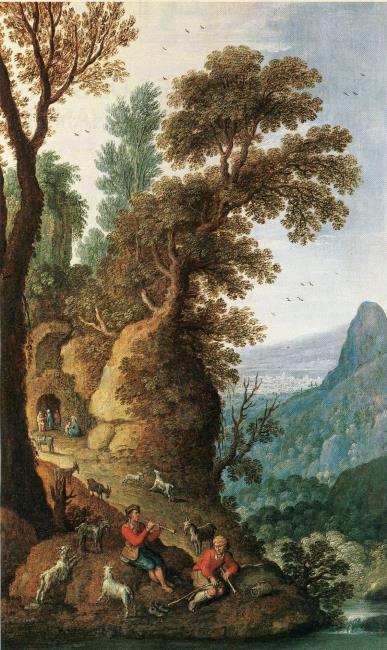
Title: Rocky landscape with shepherds and their goats near a waterstream with travellers in the background
Artist: Marten Rijckaert
Earliest date: 1620
Latest date: 1625
Genre: painting
Iconography: cattle
Keywords: rocky landscape, waterfall, goat, traveler, herdsman